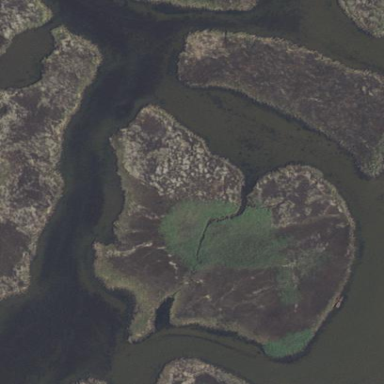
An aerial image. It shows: Islet.